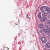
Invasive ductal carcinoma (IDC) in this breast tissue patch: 0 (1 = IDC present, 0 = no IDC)